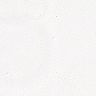
Metastatic tissue present: no